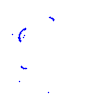
Particle: proton